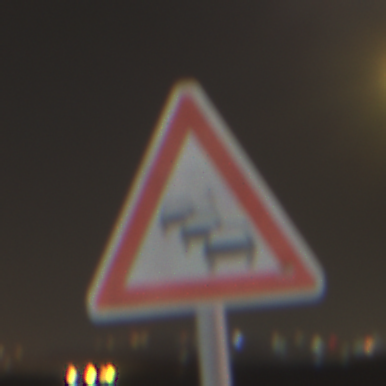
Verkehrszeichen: Stau
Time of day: Night
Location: Outdoor (Urban)
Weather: PartlyCloudy
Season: NotSpecified
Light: Artificial